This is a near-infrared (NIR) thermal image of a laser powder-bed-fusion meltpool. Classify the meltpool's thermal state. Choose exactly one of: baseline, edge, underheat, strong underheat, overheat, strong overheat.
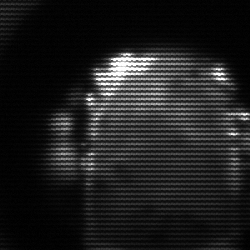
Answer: baseline